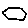
Label: hexagon